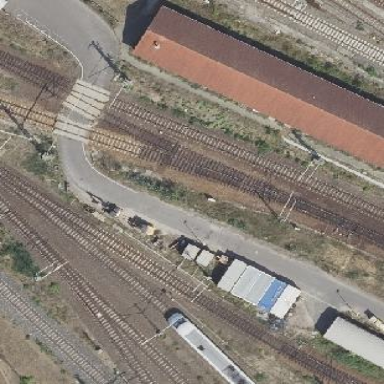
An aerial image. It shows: Service building for railway signal box.